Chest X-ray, AP view. Patient: 50 years old, sex M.
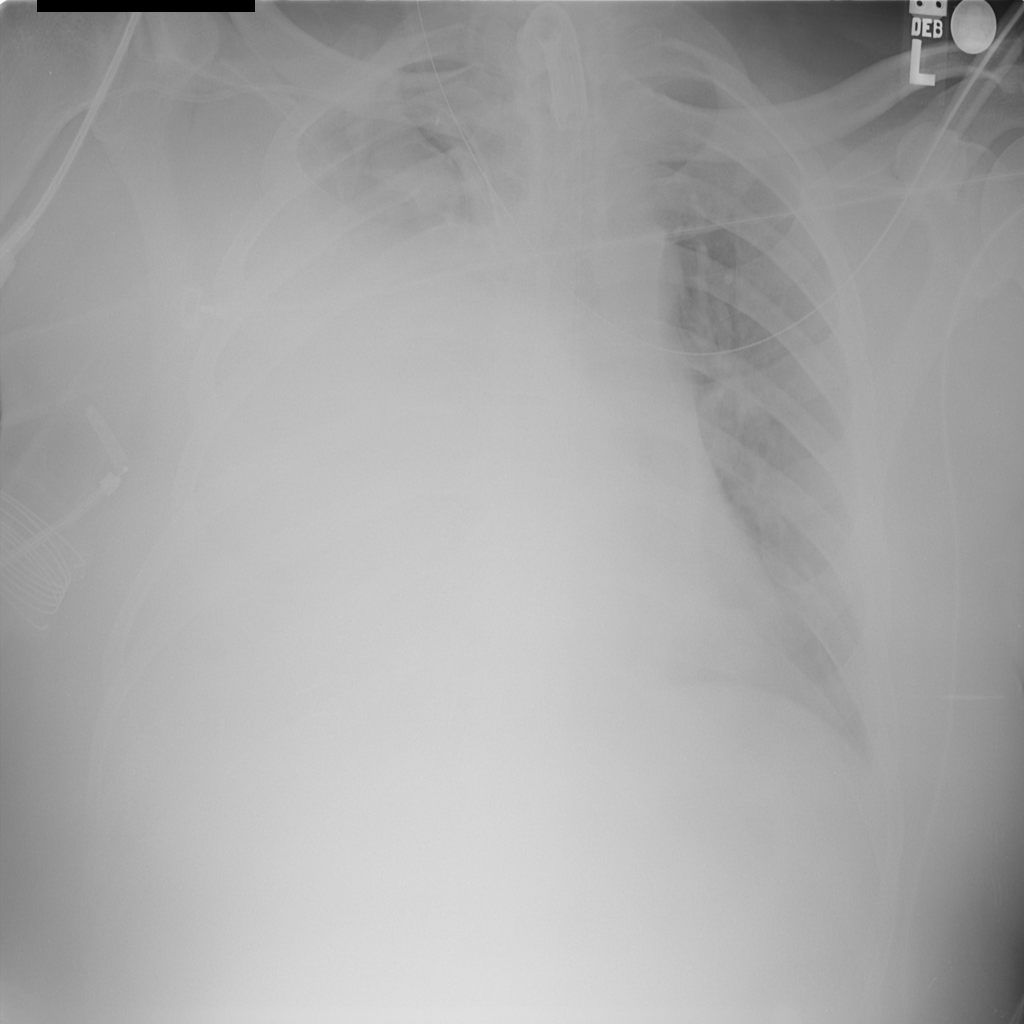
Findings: No Finding